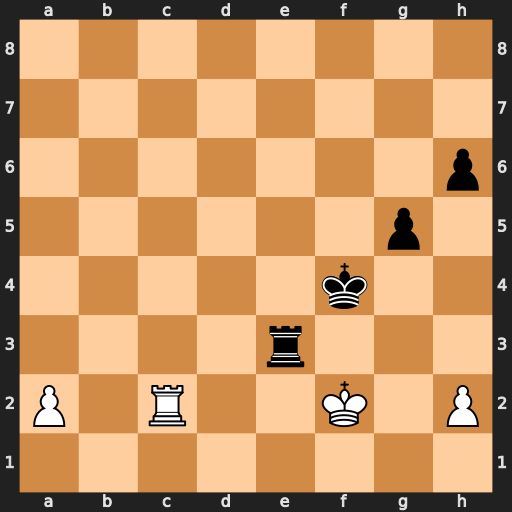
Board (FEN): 8/8/7p/6p1/5k2/4r3/P1R2K1P/8
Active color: w
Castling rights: -
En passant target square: -
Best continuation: Rc4+ Re4 Rxe4+